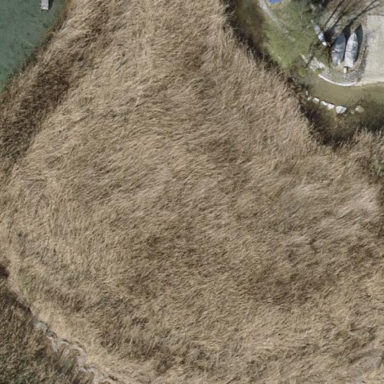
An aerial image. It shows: Wetland area dominated by reedbeds.